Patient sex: F
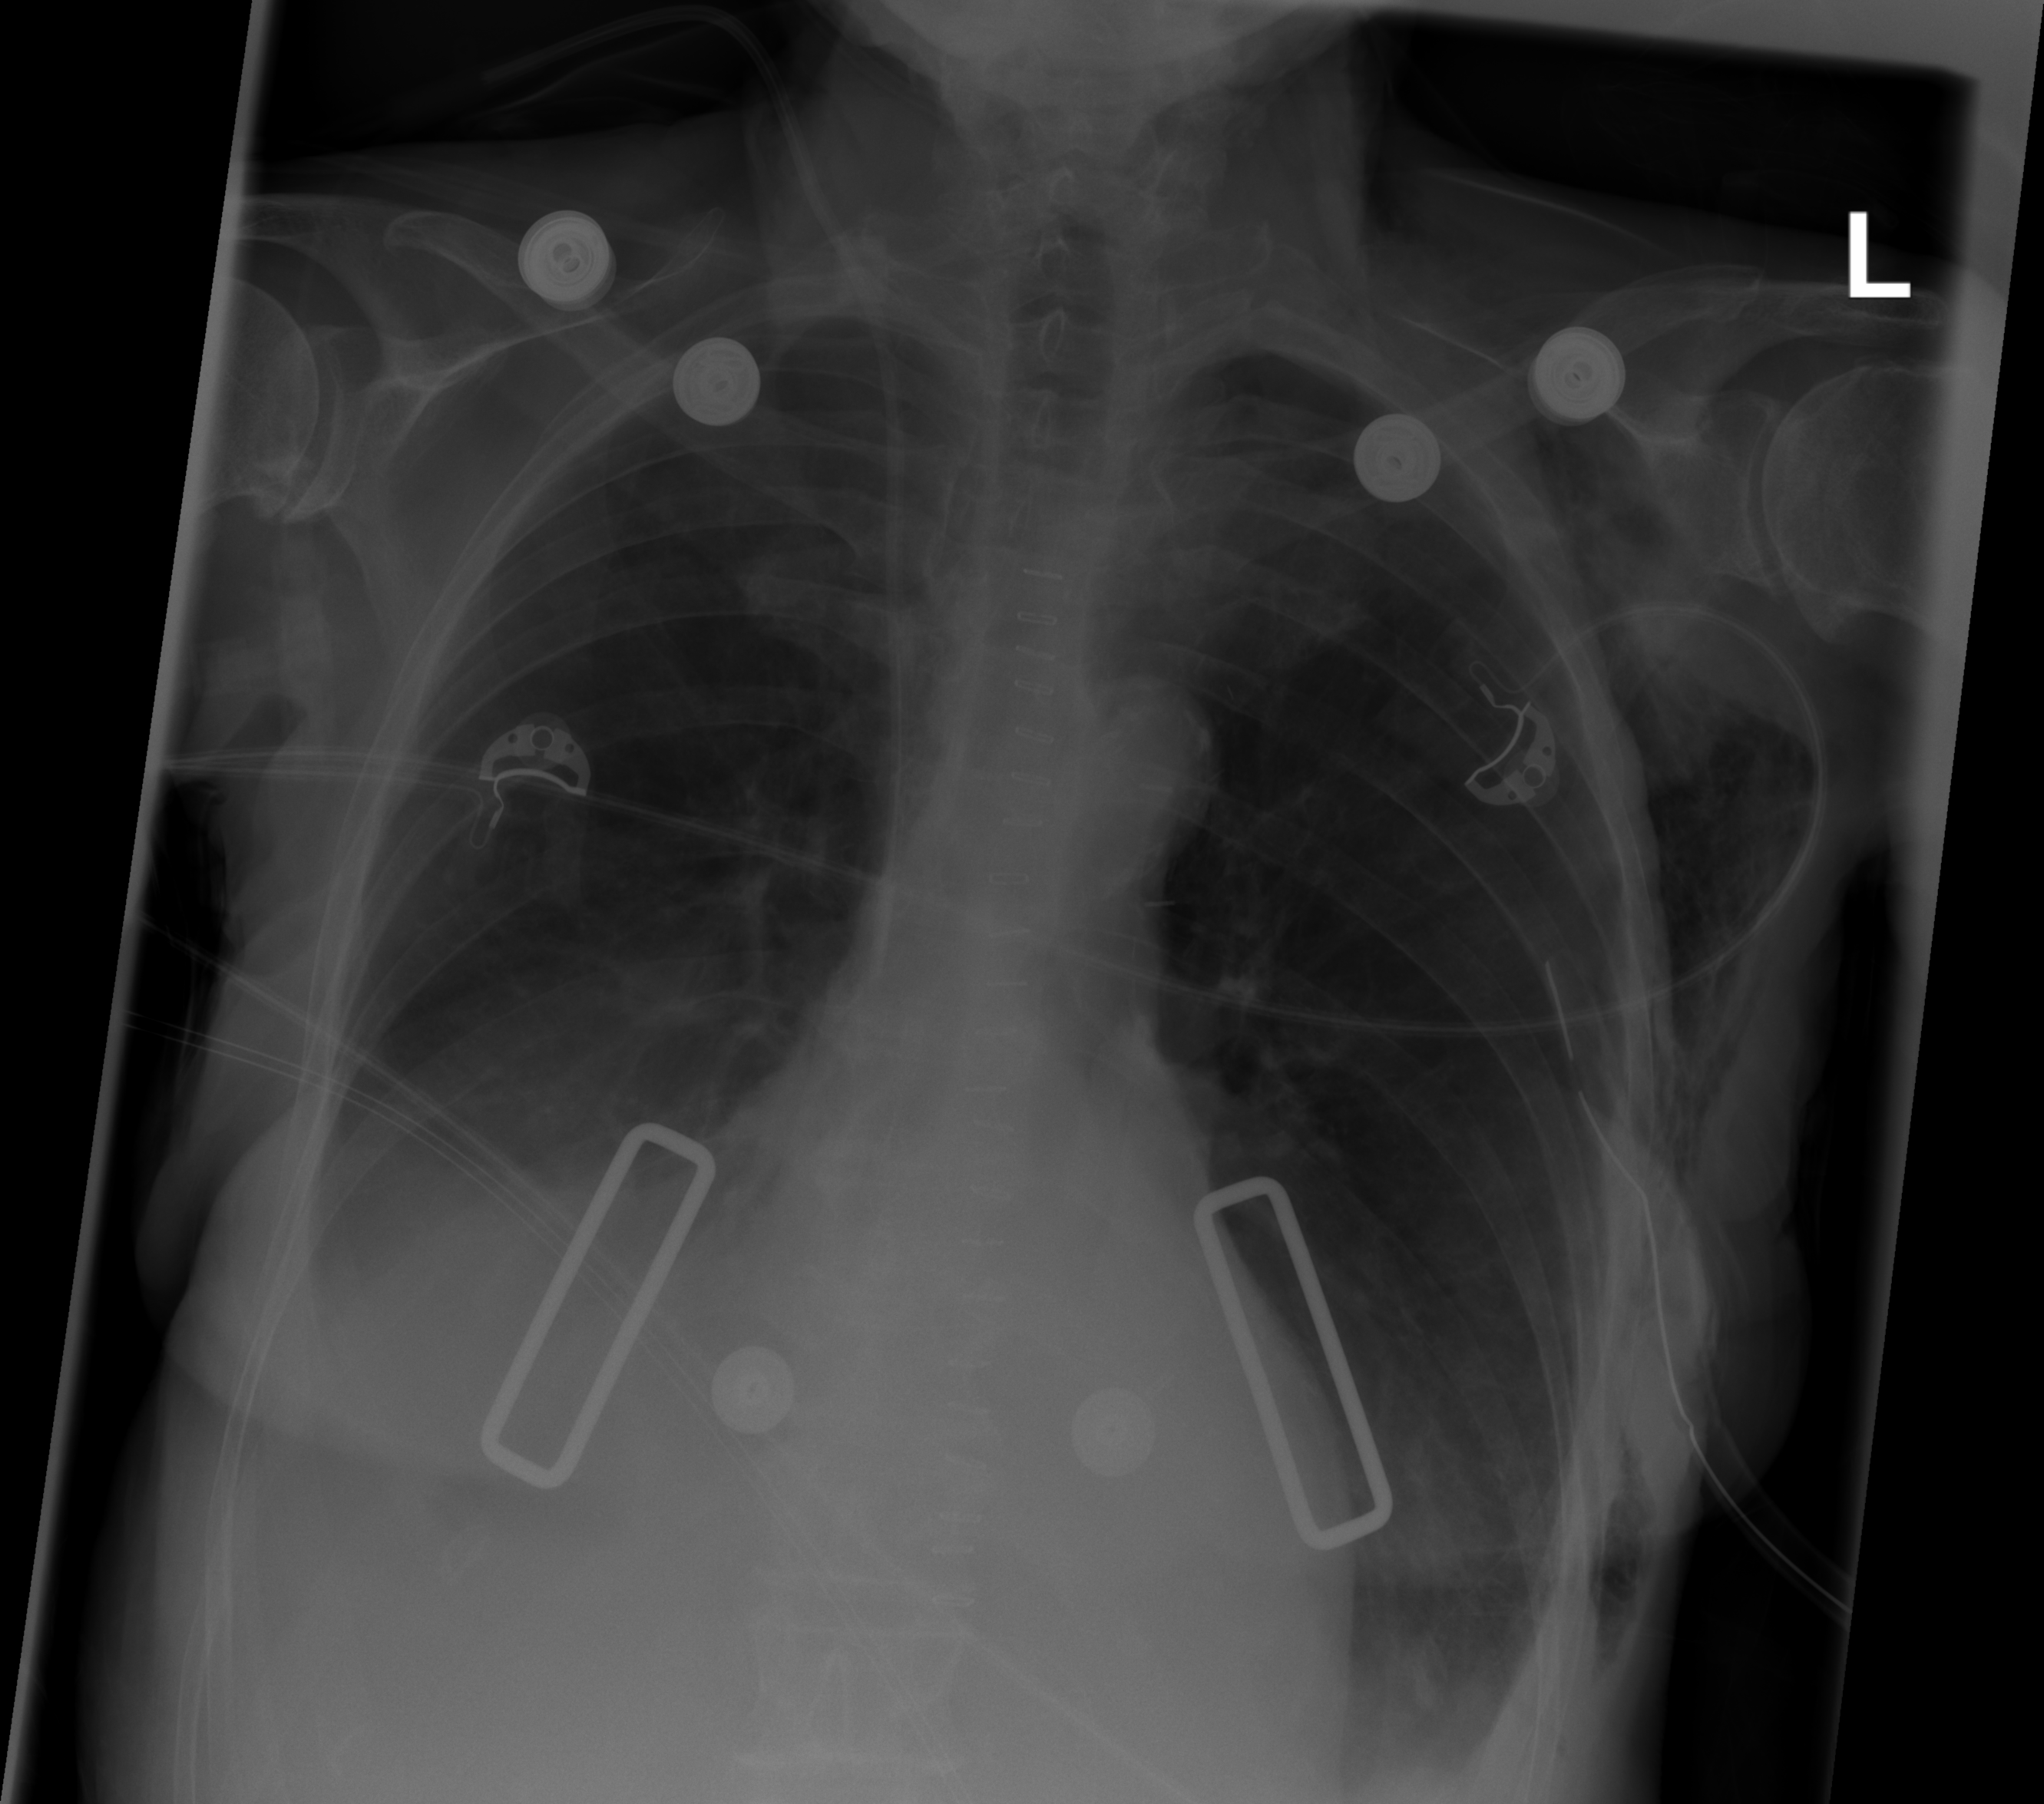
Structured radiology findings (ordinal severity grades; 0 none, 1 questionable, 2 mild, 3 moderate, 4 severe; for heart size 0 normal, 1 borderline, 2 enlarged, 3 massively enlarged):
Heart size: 0
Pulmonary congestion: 0
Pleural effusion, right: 2
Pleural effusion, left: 0
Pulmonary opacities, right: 0
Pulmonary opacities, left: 0
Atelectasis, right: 2
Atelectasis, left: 0